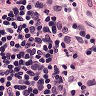
Metastatic tissue present: no